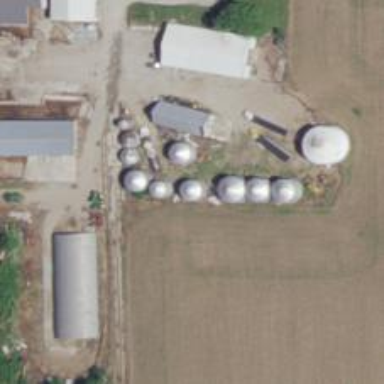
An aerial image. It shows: Silo.